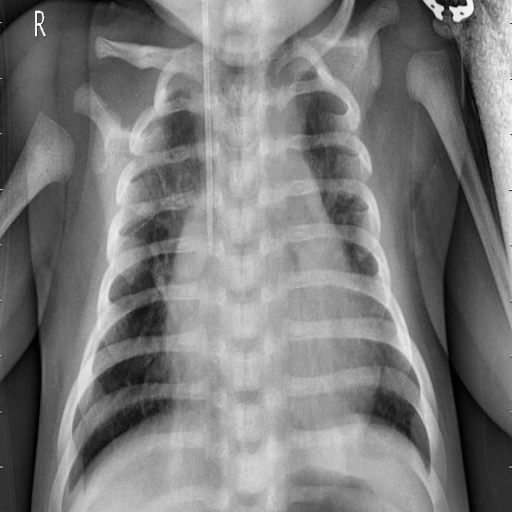
Finding: PNEUMONIA